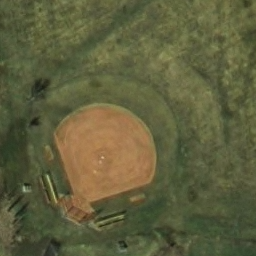
Label: baseball diamond